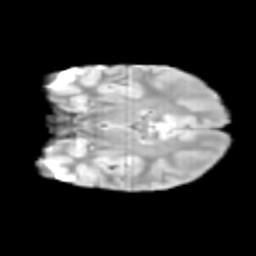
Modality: T2w
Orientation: coronal
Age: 10
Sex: female
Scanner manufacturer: siemens
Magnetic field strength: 3 T
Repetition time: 3.8 s
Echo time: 0.07 s